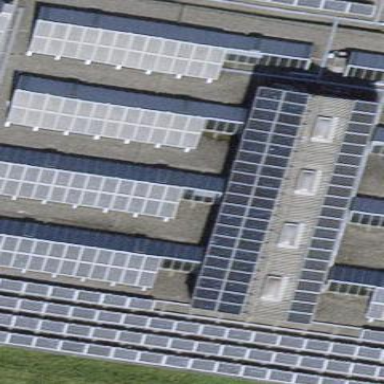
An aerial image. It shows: Solar power generator utilizing photovoltaic technology with solar photovoltaic panels.